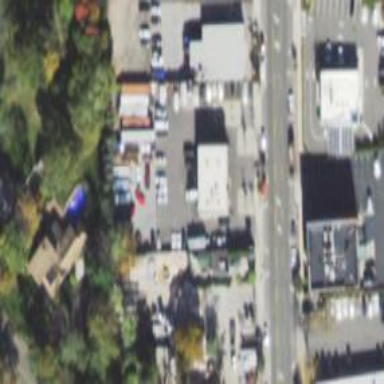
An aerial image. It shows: Fuel station.